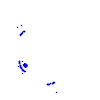
Particle: kaon